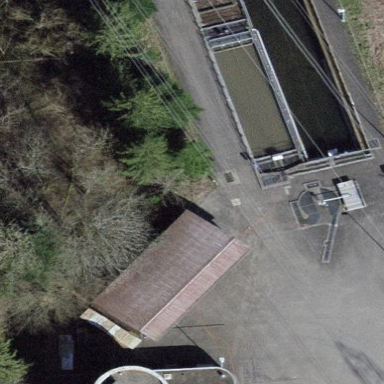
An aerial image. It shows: View of wastewater plant.